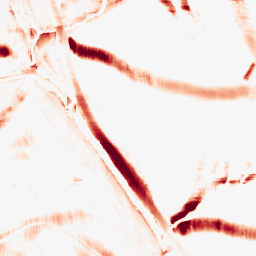
Category: morphological
Decomposition family: rolling_ball
Decomposition parameters: radius: 10
Upsampling method: regularized
Upsampling parameters: scale: 2
lambda_reg: 0.001
Upsampling scale: 2